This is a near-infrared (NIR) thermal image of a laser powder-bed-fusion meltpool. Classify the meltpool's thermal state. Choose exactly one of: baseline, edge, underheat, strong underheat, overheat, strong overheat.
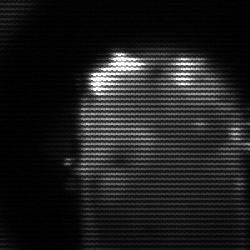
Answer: baseline